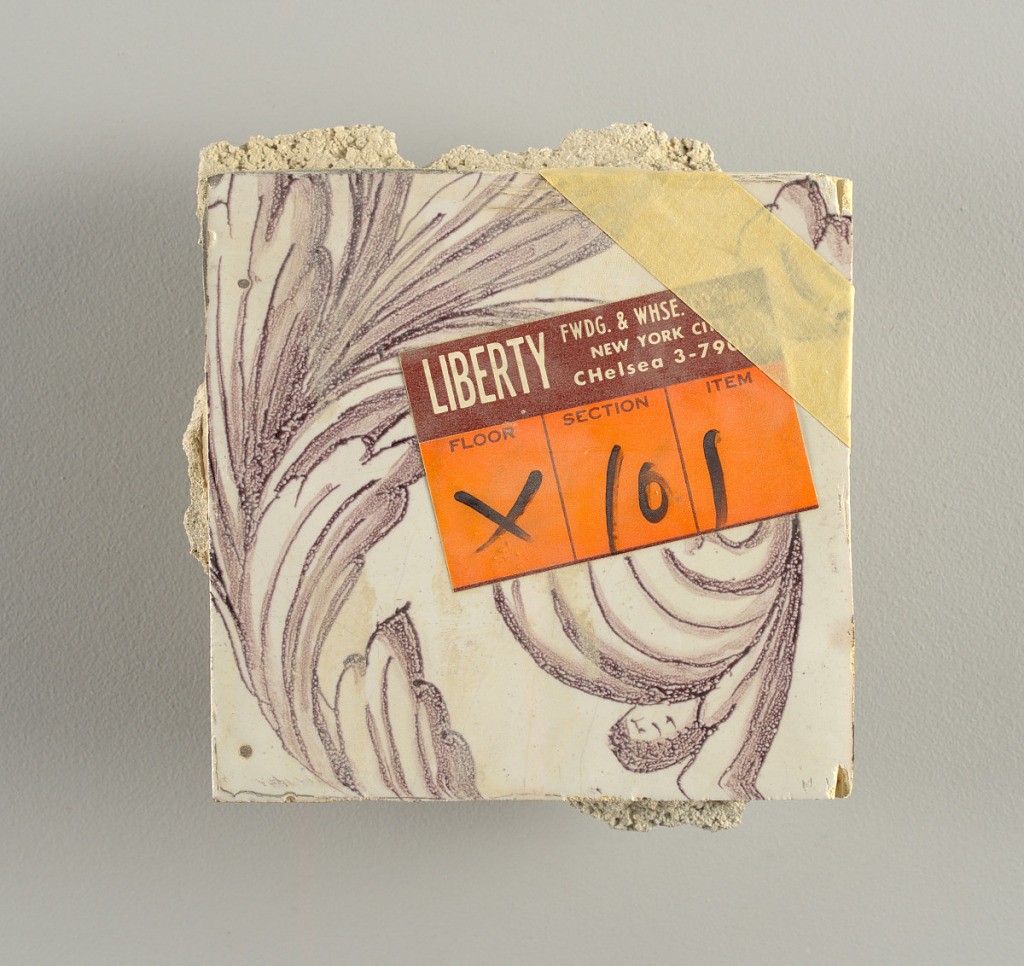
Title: Tile wall facing
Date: ca. 1725
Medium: Tin-glazed earthenware, underglaze
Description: Horizontal rectangle.  Thirty tiles wide and twenty-three tiles high with opening for fireplace eleven tiles wide and ten high.  Foliage arabesques disposed about three vertical axes from which are emphazised by urns at center and right, and at left by the figure of a standing woman carrying an infant on her arm and accompanied by two children.